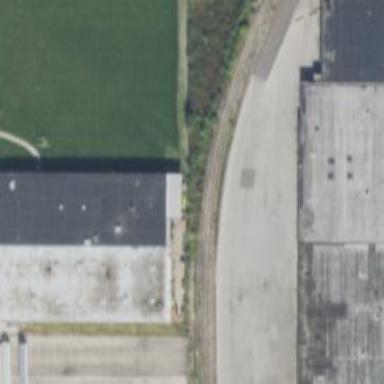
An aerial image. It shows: Railway spur service.